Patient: sex M, age 75
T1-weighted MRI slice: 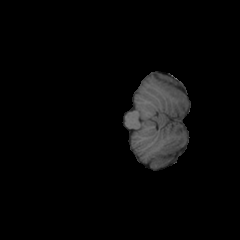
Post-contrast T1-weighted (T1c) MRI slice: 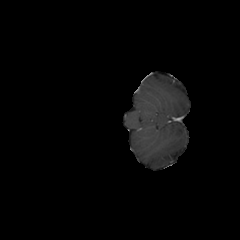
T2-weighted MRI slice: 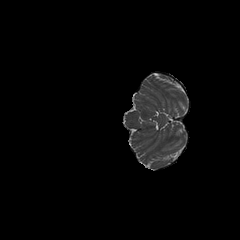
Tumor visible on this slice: no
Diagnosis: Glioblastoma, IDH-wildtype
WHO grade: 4